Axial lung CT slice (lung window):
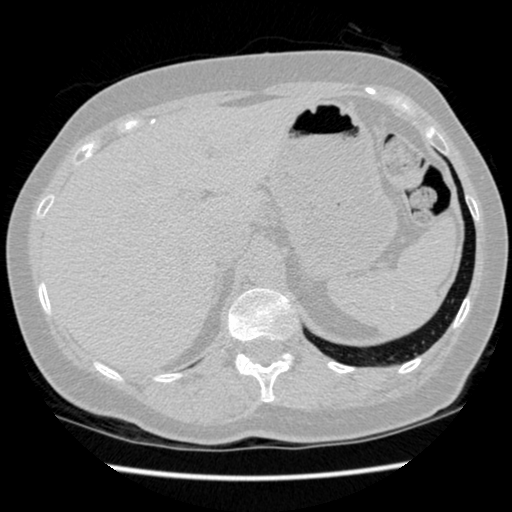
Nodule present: no